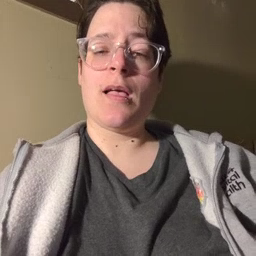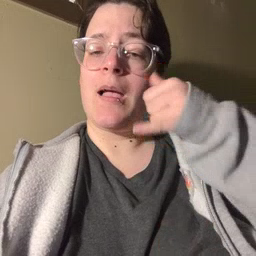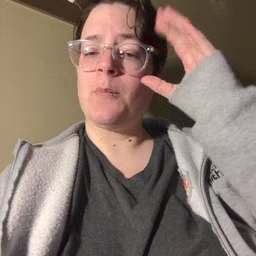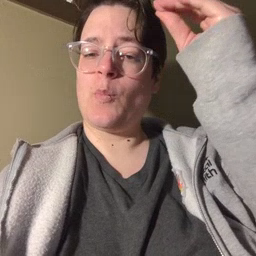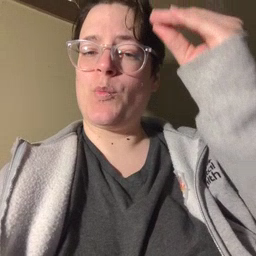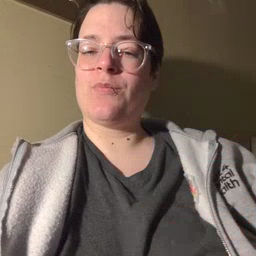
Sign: cowboy